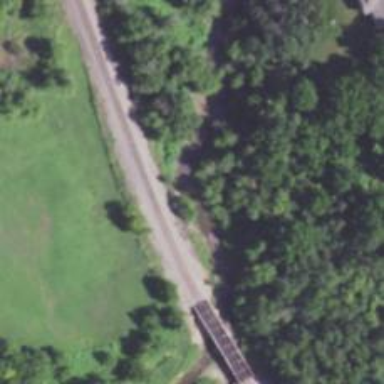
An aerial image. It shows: Railway track.